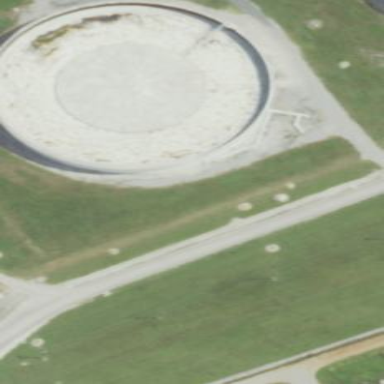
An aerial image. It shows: Storage tank that is man-made.